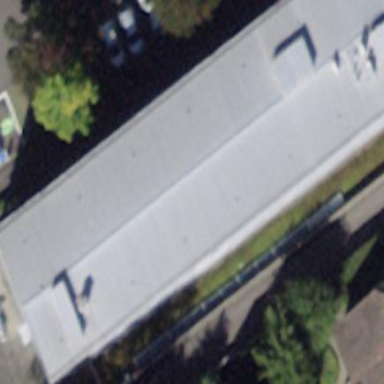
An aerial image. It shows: Office building.